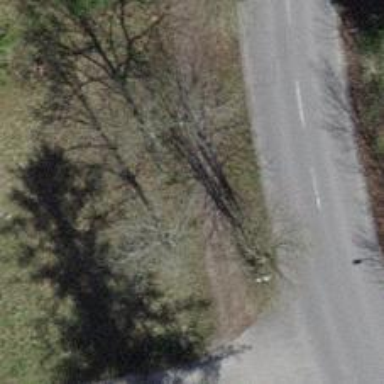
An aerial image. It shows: Compacted path road.